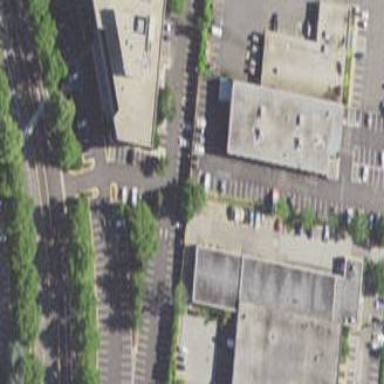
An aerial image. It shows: Commercial area.